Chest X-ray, AP view. Patient: 21 years old, sex F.
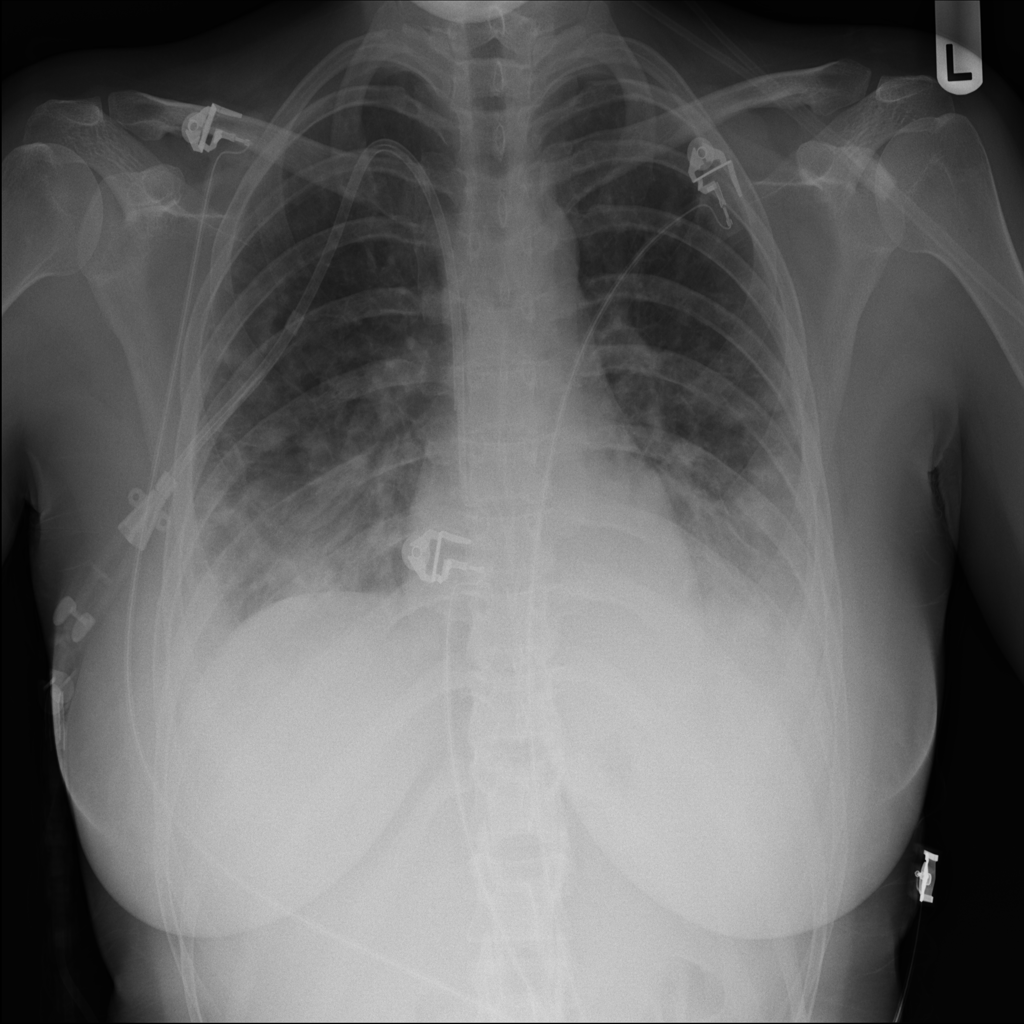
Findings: Atelectasis, Infiltration